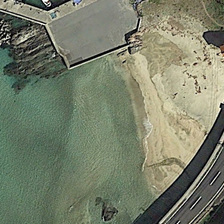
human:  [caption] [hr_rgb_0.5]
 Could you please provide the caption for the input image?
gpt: a piece of ocean is next to yellow beach and a road .

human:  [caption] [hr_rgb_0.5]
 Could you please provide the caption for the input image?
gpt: a piece of ocean is next to yellow beach and a road .

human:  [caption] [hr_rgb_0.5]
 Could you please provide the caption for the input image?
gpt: a piece of ocean is next to yellow beach and a road .

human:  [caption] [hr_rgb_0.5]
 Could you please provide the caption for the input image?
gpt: a piece of ocean is next to yellow beach and a road .

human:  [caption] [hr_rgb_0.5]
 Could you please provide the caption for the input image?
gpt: a piece of ocean is next to yellow beach and a road .